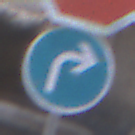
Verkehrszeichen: VorgeschriebeneFahrtrichtungRechts
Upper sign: Stop
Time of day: SunriseSunset
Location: Outdoor (Urban)
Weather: PartlyCloudy
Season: NotSpecified
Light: Natural